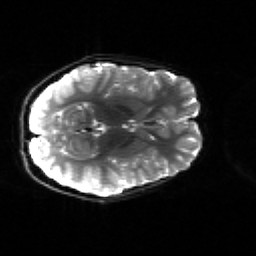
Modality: sbref
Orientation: axial
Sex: female
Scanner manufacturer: siemens
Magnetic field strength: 3 T
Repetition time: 5 s
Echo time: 0.071 s